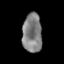
Tissue: prostate
Cell type: T cells
Senescence score: 0.2859
Nuclear area (px): 744
Mean DAPI intensity: 128.125